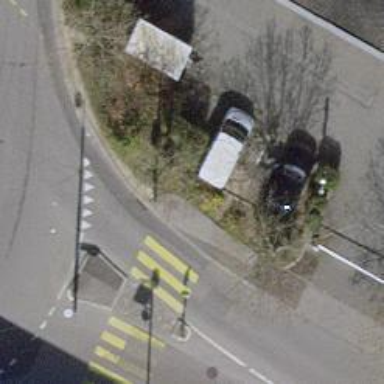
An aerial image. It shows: Kerb serving as barrier.